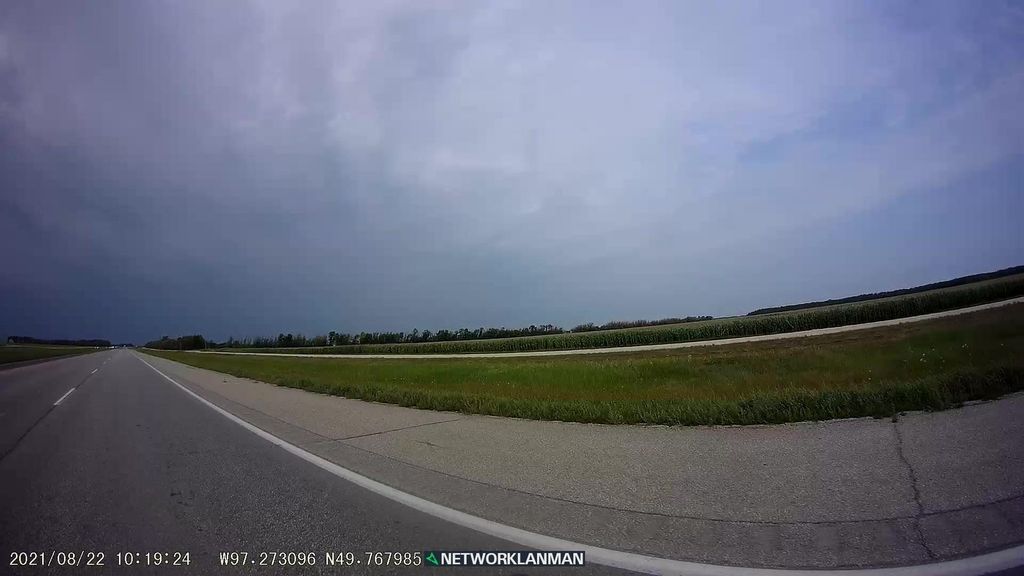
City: winnipeg